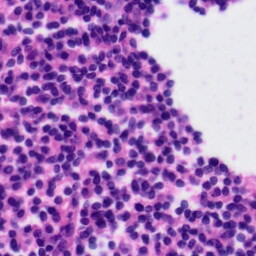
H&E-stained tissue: Tonsil